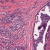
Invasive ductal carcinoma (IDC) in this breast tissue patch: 0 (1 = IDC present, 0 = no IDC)